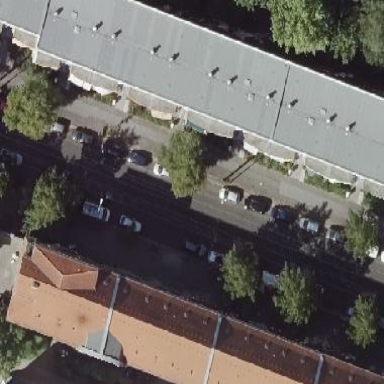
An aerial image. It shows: Flat-roofed apartment building.